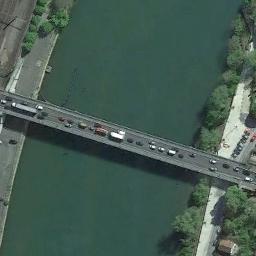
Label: bridge